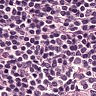
Metastatic tissue present: no